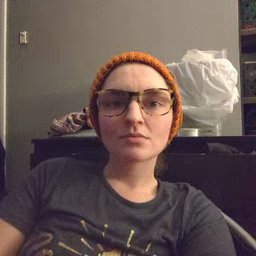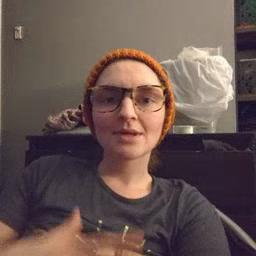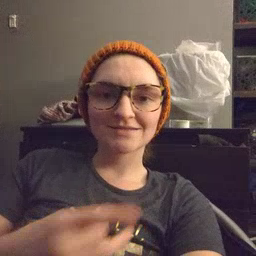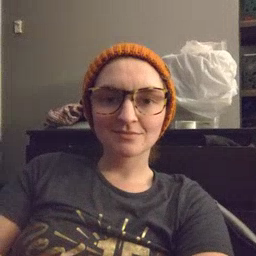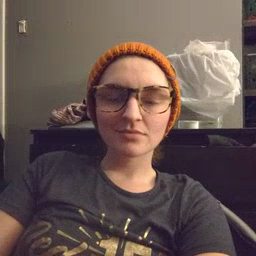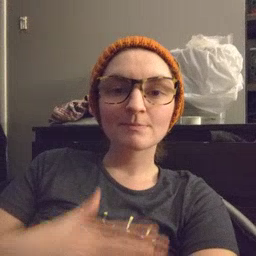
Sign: like